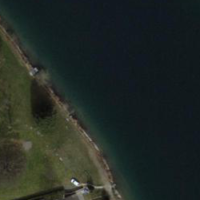
EUNIS habitat code: 14
Species observed at this site:
Corylus avellana